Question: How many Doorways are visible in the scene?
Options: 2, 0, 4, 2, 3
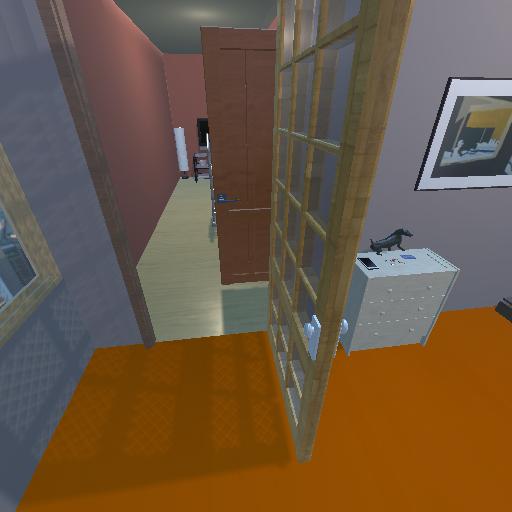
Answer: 2